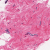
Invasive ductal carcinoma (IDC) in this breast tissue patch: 0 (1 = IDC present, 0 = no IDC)